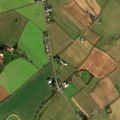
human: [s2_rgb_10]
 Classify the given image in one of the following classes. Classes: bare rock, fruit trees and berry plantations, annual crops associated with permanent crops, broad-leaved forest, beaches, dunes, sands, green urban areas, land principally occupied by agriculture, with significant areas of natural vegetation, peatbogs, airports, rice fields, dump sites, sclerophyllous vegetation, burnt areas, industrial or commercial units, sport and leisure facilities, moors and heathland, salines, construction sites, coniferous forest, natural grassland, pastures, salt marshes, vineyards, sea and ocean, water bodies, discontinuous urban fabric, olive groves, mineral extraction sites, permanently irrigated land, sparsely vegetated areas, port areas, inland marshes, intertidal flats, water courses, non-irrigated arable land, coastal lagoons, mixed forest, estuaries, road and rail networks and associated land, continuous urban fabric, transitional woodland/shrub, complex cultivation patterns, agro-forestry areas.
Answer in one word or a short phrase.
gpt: non-irrigated arable land, pastures